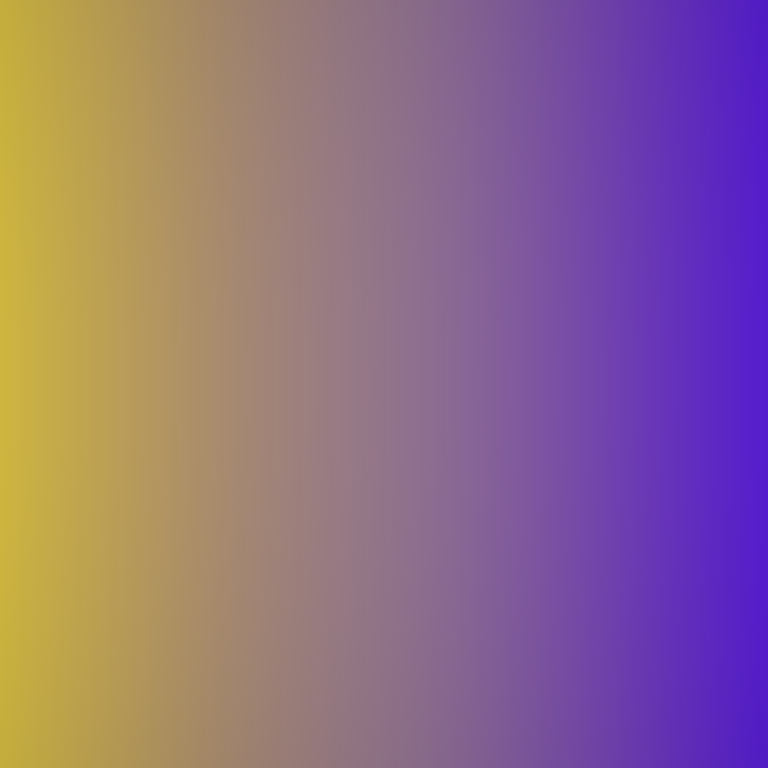
Abstract light effect, smooth gradient from golden yellow to deep purple, serene atmosphere, soft blend, no room, no furniture, no objects.